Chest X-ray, PA view. Patient: 54 years old, sex M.
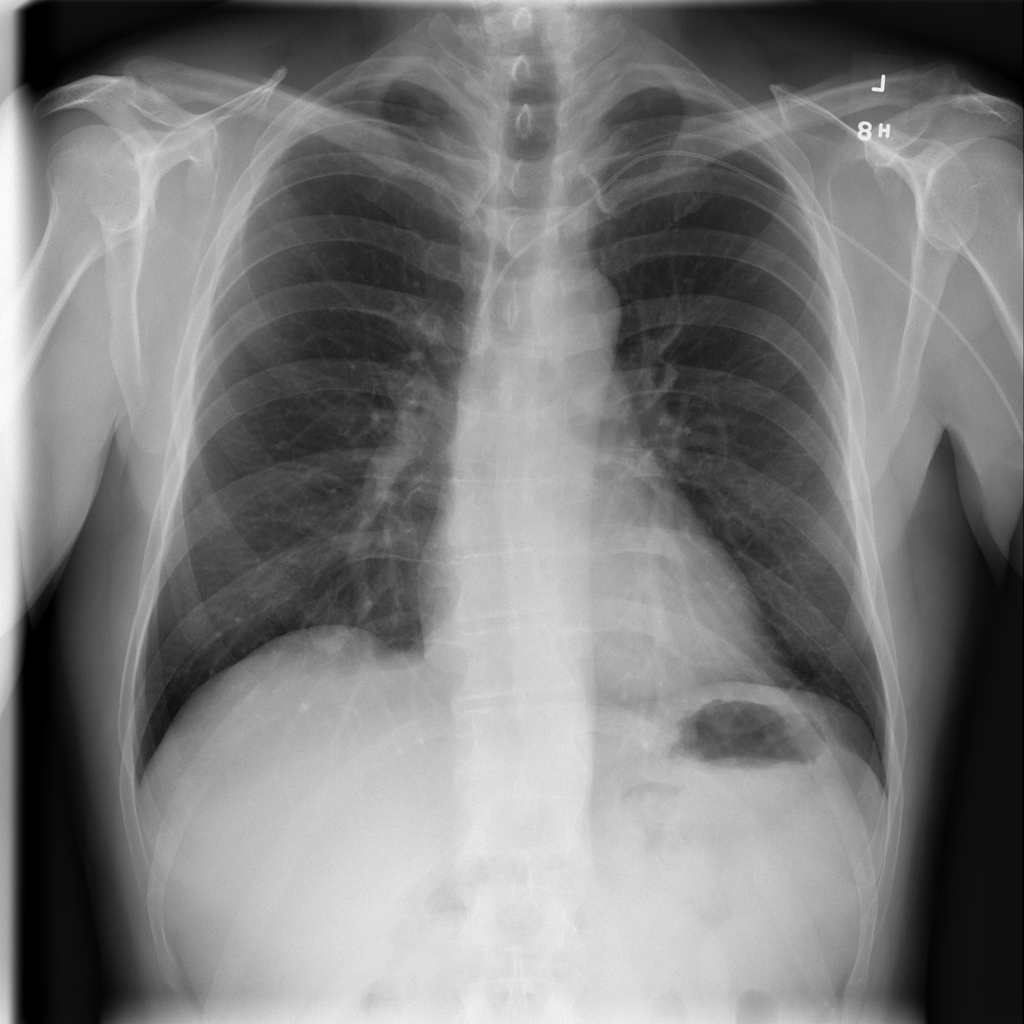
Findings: Edema, Infiltration, Nodule